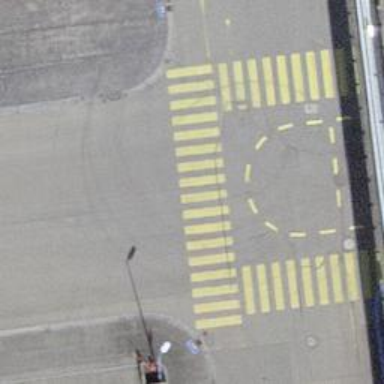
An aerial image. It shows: Uncontrolled zebra crossing.